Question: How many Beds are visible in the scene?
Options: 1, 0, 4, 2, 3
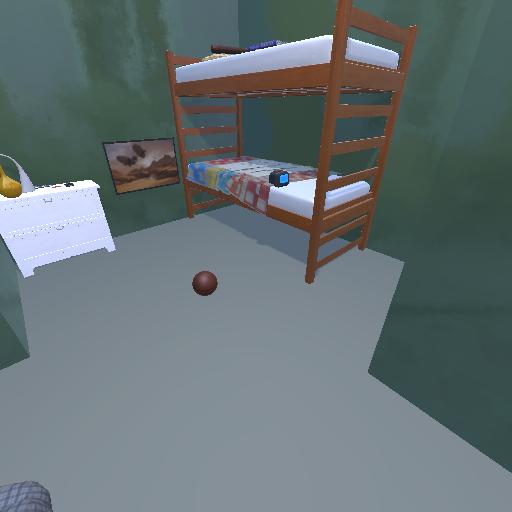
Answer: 1